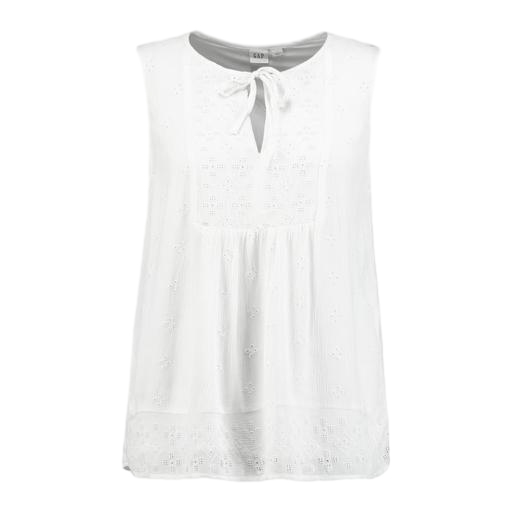
white tie-front tank, white indra tie-front top, white lace-front jersey top, white background